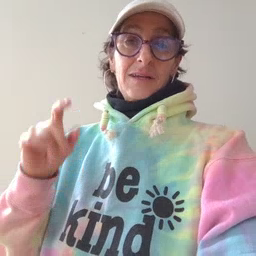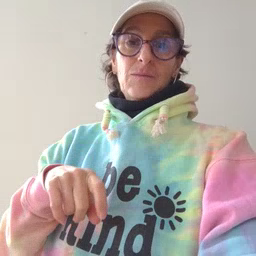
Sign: haveto